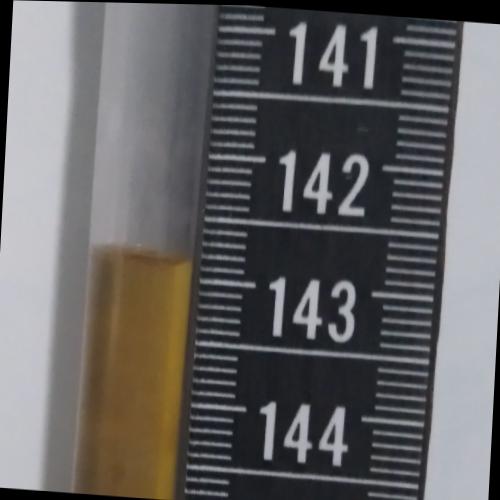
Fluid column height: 142.8 cm